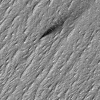
Atmospheric dust classification: not_dusty